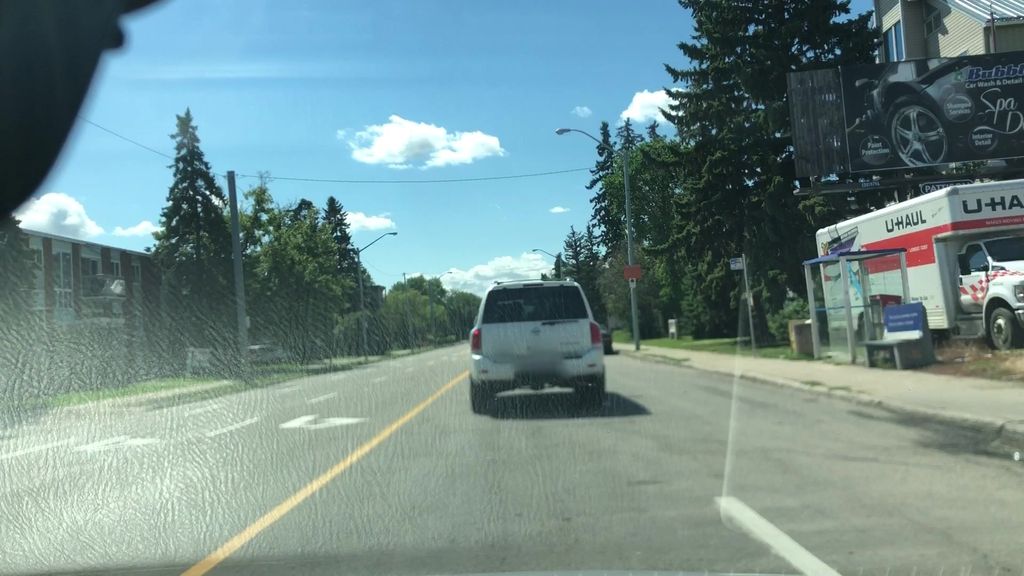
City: edmonton